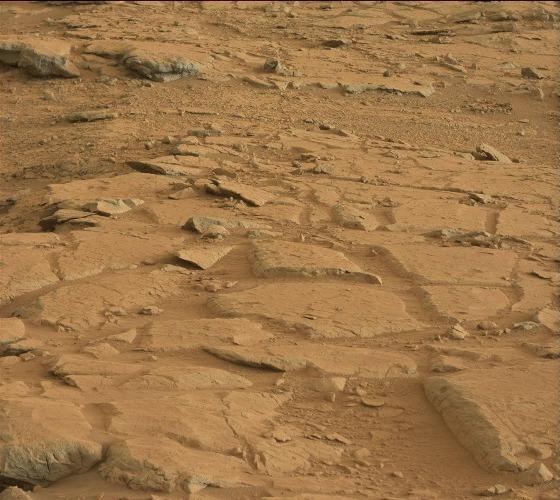
Terrain classes present: Bedrock, Gravel / Sand / Soil, Rock